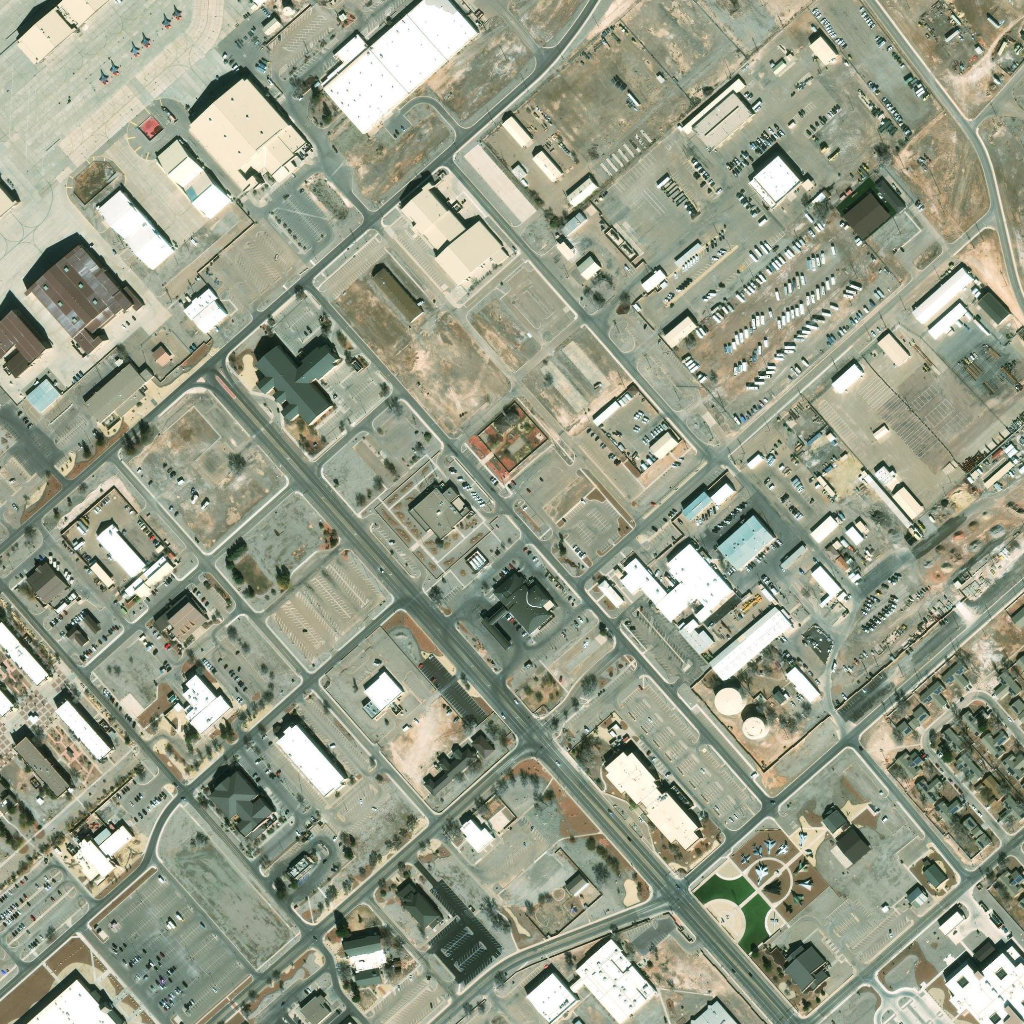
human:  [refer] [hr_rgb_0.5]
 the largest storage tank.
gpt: <box>[[69, 66, 72, 70, 0]]</box>